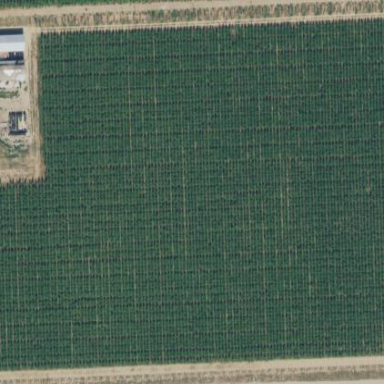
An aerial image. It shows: Orchard.